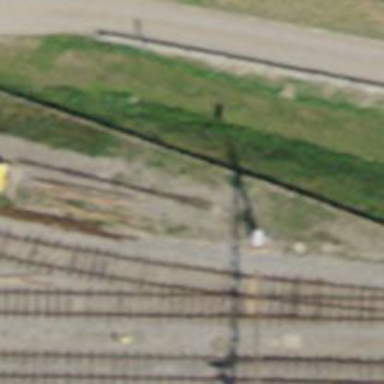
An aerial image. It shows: Railway buffer stop.